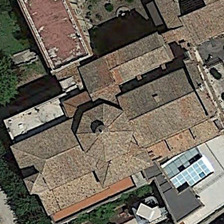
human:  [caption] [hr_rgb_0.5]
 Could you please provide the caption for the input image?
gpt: there is a church on this land .

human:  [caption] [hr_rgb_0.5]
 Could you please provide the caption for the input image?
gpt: a large number of trees were planted around the church .

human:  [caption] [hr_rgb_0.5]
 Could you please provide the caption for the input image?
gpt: a large number of trees were planted around the church .

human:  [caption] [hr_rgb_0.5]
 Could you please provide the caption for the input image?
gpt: there is a church on this land .

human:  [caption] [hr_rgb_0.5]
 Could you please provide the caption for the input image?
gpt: there is a church on this land .